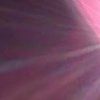
Label: sunburn